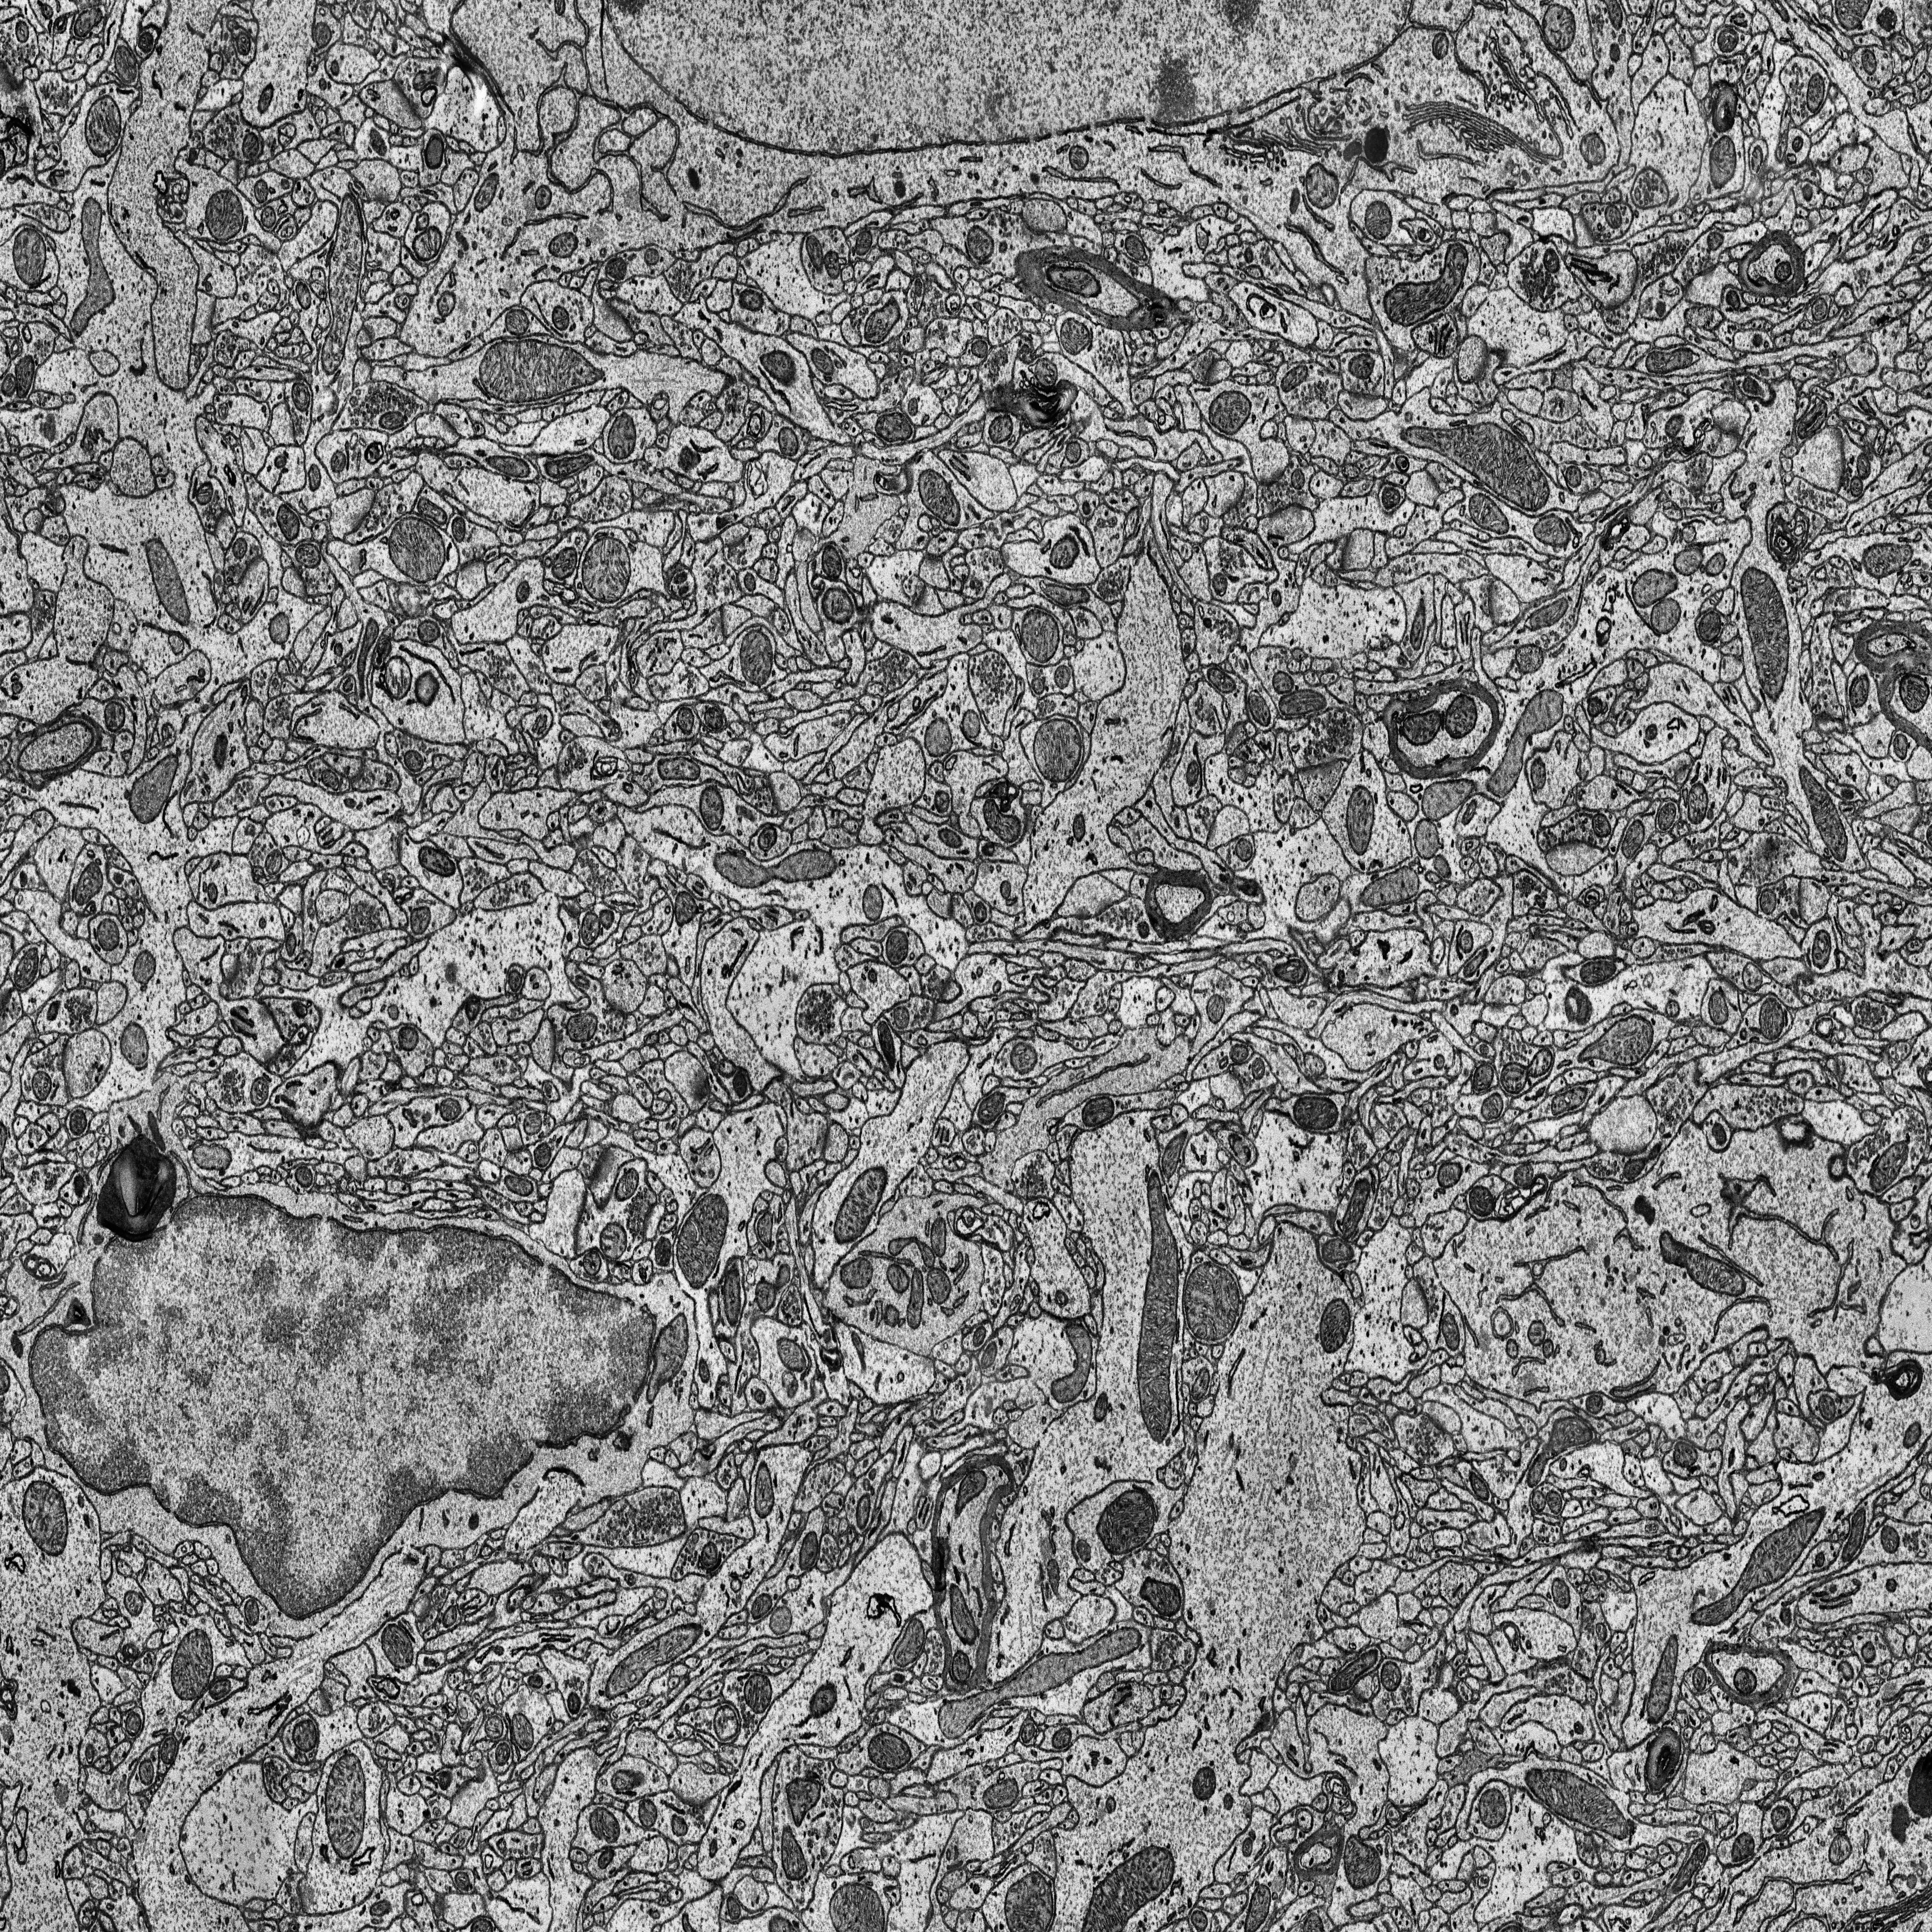
Electron microscopy slice of rat cortex tissue
Slice depth (z): 50
Mitochondria instances in slice: 392